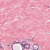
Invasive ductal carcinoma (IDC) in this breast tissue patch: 0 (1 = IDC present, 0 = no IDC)